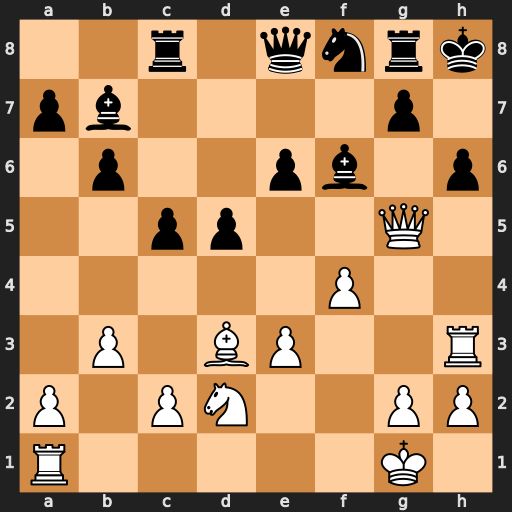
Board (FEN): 2r1qnrk/pb4p1/1p2pb1p/2pp2Q1/5P2/1P1BP2R/P1PN2PP/R5K1
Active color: w
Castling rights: -
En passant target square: -
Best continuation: Rxh6+ gxh6 Qxh6+ Nh7 Qxh7#